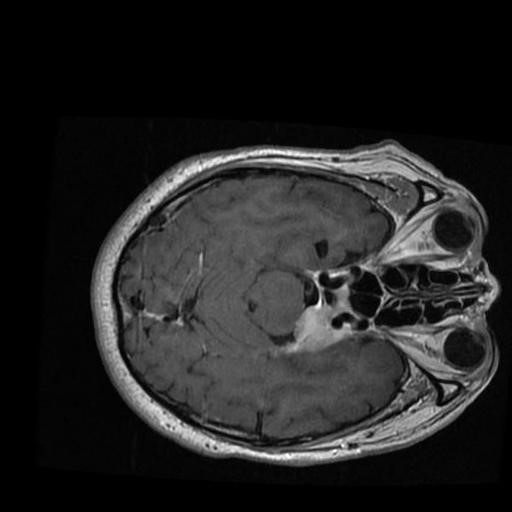
Label: brain_menin